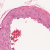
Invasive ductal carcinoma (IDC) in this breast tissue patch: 0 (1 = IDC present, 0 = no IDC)